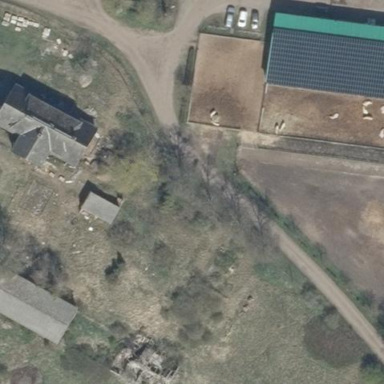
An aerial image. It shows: Farmyard area.